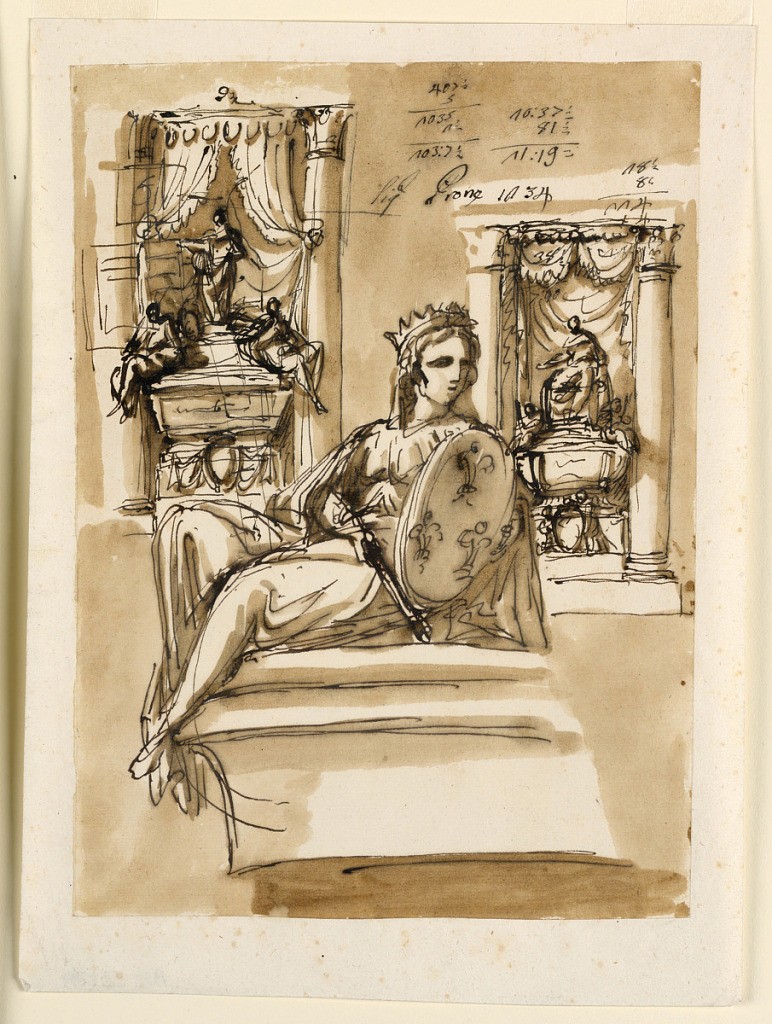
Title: Monument of King Louis XVI of France
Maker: Giuseppe Barberi, Italian, 1746–1809
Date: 1793
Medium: Pen and brown ink, brush and brown wash on off-white laid paper
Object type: Drawing
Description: Above at left: a variation of 1938-88-1298 at right below. In front of the pedestal and of the mouldings of the base of the sarcophagus is the escutcheon with the crown. Beside are the draperies. The body of the sarcophagus is as in 1938-88-1295. Above is a pedestal with the standing figure as in 1938-88-1292, with weapons surrounding the base, left. Laterally below sit two female allegories. An architectural plan is overdrawn. Center: a crowned woman, carrying a mace and a shield with fleur-de-lis. 1, 2 sitting at the corner of the entablature of a sarcophagus. Above at right, in its lower left part not executed because of the figure in the center: the architectural setting is a variation of 1938-88-1298 right, below. The canopy hangs along the walls of the intercolumniation. In front of the upper part of the pedestal and of the foot of the tub-like sarcophagus are two putti supporting an escutcheon. Above is a pedestal with a kneeling statue and two below laterally sitting figures. Above at right are accounts, part of which is overdrawn by the last described project.